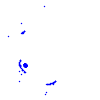
Particle: electron